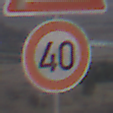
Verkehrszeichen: Geschwindigkeit40
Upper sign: UnebeneFahrbahn
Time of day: SunriseSunset
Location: Outdoor (Nature)
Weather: Clear
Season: NotSpecified
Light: Natural